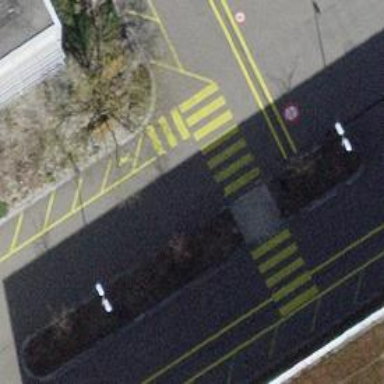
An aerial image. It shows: Uncontrolled zebra crossing on the road.